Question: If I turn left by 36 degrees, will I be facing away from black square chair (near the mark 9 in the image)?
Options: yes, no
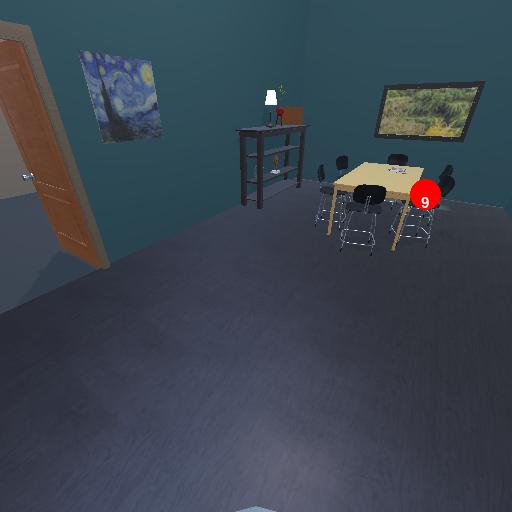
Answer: yes